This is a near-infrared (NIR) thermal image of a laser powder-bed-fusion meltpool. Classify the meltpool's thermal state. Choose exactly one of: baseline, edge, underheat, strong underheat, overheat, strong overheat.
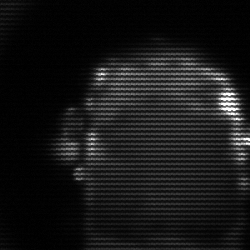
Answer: baseline